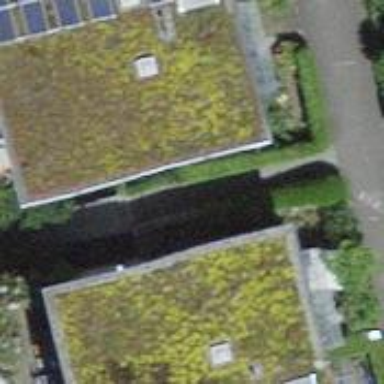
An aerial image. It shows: Terrace building with flat roof.